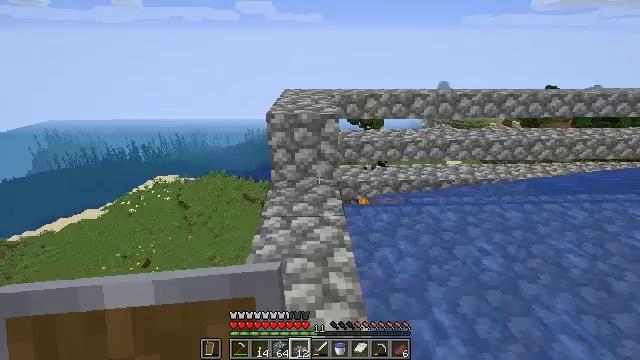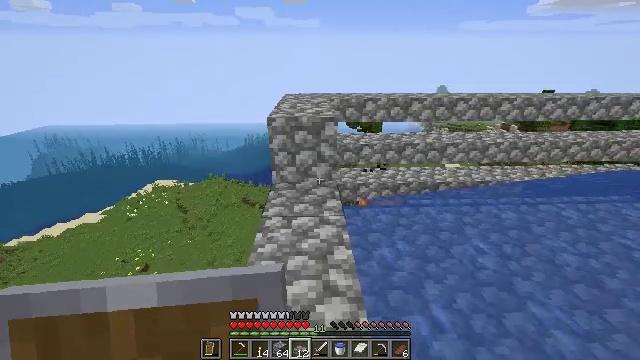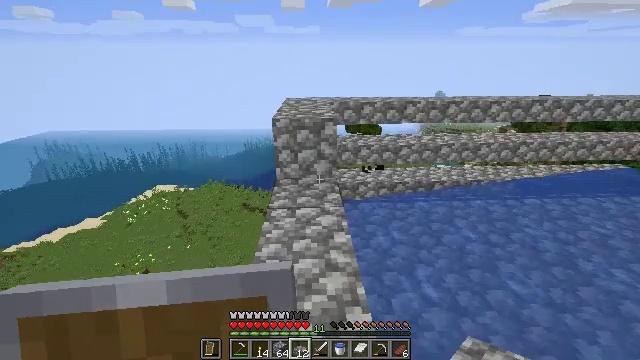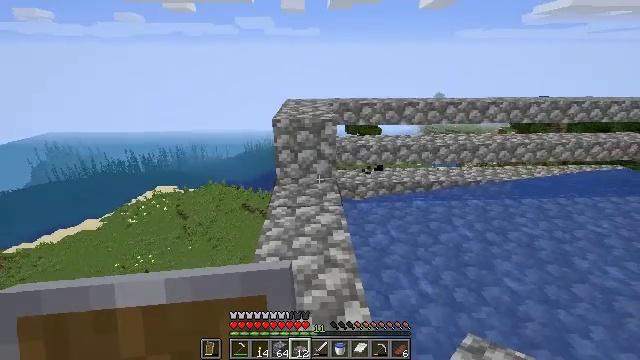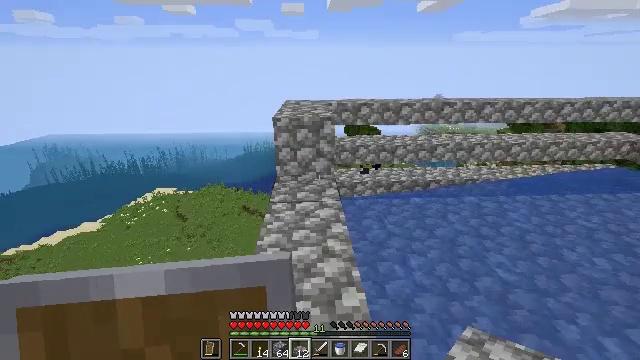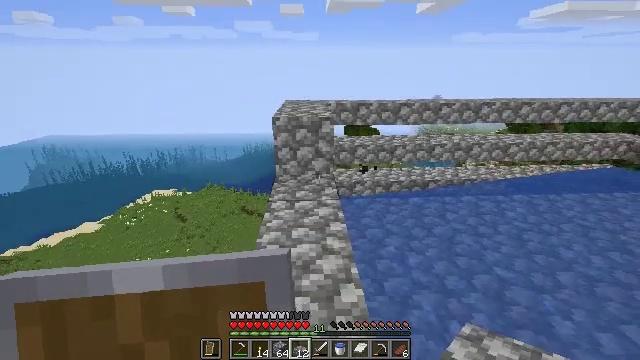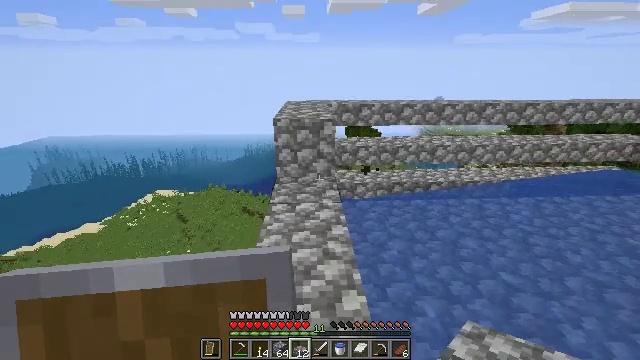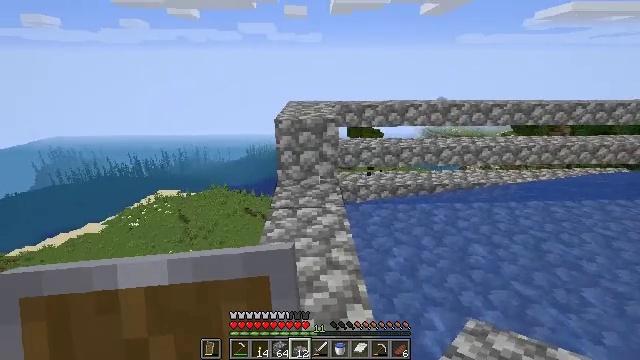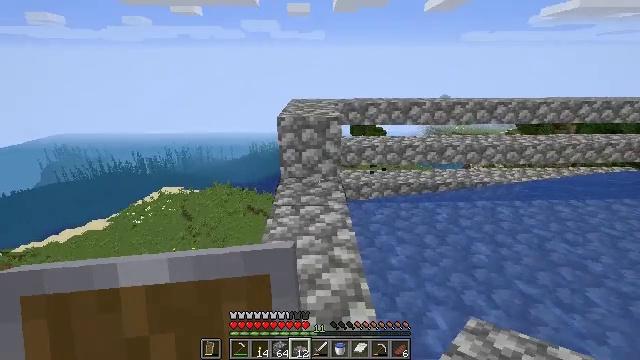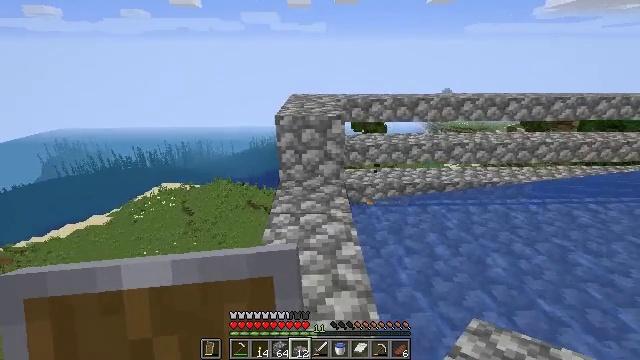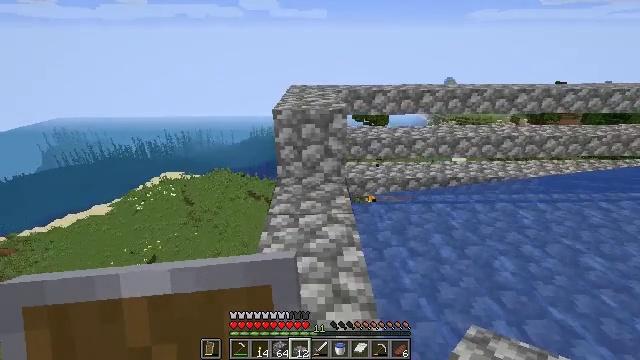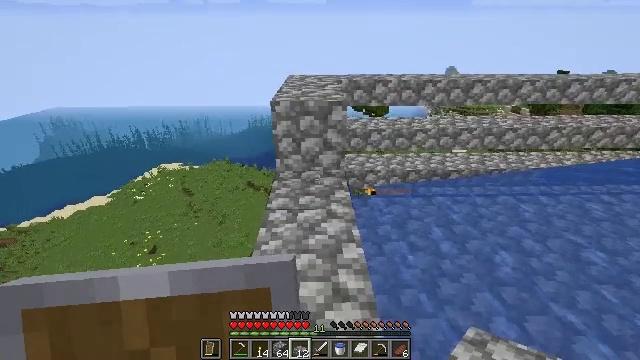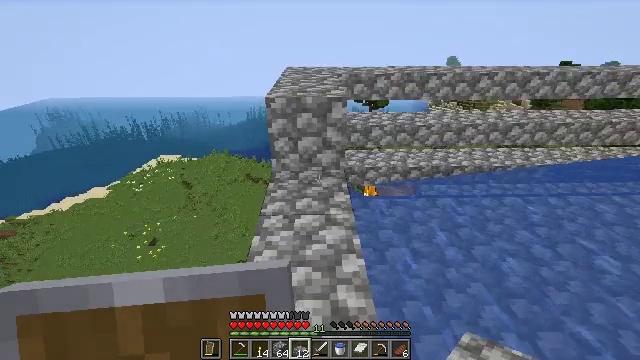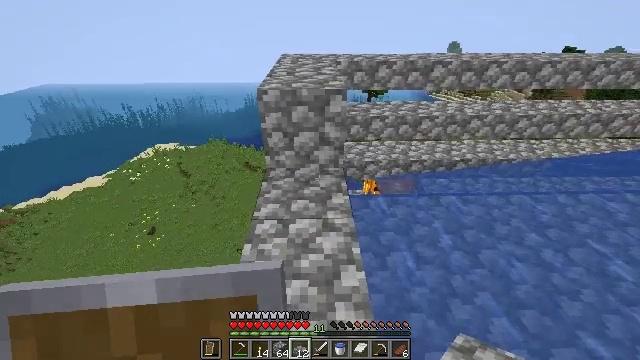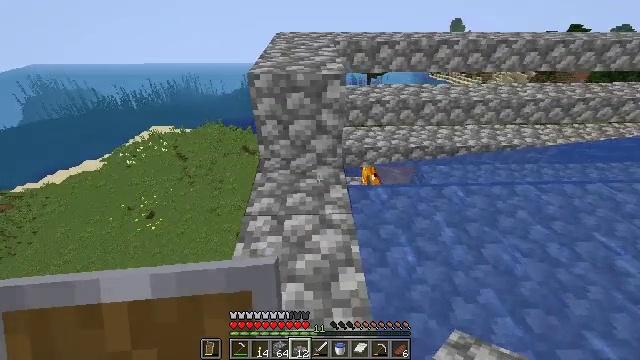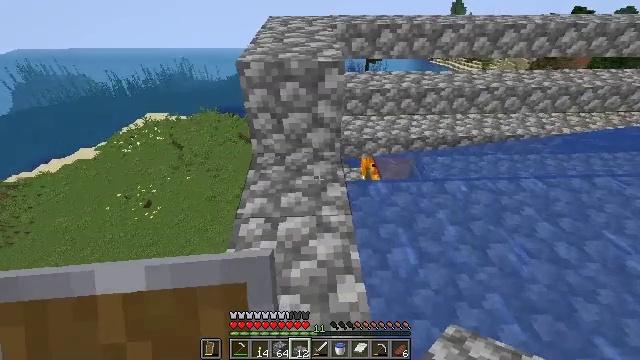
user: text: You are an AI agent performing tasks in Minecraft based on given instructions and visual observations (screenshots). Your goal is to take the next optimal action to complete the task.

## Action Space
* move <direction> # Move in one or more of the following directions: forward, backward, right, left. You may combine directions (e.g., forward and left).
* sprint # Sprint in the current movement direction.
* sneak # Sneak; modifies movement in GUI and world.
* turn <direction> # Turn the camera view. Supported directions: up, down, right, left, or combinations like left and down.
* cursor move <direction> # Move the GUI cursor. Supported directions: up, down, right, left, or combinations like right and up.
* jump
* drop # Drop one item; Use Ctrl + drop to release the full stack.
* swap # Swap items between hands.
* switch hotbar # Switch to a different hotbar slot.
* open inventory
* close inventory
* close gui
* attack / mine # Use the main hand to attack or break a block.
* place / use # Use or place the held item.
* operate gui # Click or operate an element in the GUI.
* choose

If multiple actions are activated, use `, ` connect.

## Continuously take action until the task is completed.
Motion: motion action
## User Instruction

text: Attack the cobblestone slab to gather it.
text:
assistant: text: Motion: move back
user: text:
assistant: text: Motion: move back, turn up
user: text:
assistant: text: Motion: no_op
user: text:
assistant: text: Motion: no_op
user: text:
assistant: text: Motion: no_op
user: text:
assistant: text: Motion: move forward
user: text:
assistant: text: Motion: move forward
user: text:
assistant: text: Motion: move forward
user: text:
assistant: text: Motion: move forward, turn down
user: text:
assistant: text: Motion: move forward, turn down
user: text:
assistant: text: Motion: move forward, turn down
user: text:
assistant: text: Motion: move forward, turn down
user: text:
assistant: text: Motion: move forward, turn down
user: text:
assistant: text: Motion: move forward, turn down
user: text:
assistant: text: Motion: move forward, turn down
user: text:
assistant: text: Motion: move forward, turn down
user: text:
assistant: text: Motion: move forward, turn down
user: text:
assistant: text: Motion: no_op
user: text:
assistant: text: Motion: no_op
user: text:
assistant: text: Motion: no_op
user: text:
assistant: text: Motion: no_op
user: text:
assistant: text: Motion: no_op
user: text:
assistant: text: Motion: no_op
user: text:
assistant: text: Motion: no_op
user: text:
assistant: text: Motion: turn left
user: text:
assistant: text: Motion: move forward, turn left and down
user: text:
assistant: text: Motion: move forward, turn down
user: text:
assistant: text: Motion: move forward, turn down
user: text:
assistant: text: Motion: move forward, turn down
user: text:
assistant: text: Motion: turn down